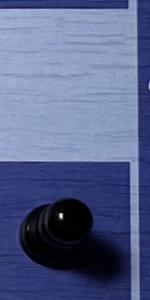
Label: Pawn_Black